Question: Trying to generate a square, saw, and sin wav in code and then save to an AIFF file based off Chris Adam's Learning Core Audio book. I have it working but I'm confused about why I don't need to convert the sample to '.bigEndian' in Swift but you need to in Obj-C?
Here's what the working code in Obj-C looks like:
'''
SInt16 sample = CFSwapInt16HostToBig ((( i / wavelengthInSamples) *
SHRT_MAX *2) - SHRT_MAX);
'''
Here's what the working code in Swift2 looks like:
'''
var sample = Int16(((Double(i) / wavelengthInSamples)
* Double(Int16.max) * 2) - Double(Int16.max))
'''
Here's what the Swift playground graph looks like if I leave off '.bigEndian'

If I add '.bigEndian' after converting to 'Int16()' and send to AudioFileWriteBytes, the generated audio does not sound correct:
'''
var sample = Int16(((Double(i) / wavelengthInSamples)
* Double(Int16.max) * 2) - Double(Int16.max)).bigEndian
AudioFileWriteBytes(audioFile, 0, Int64(sampleCount * 2), &bytesToWrite, &sample)
'''
<URL>
Here are links to the generated audio files. The volume on the square wave is really low for some reason too.
- <URL>
Why would the square wave be soo much quieter versus the saw or the sin waves?
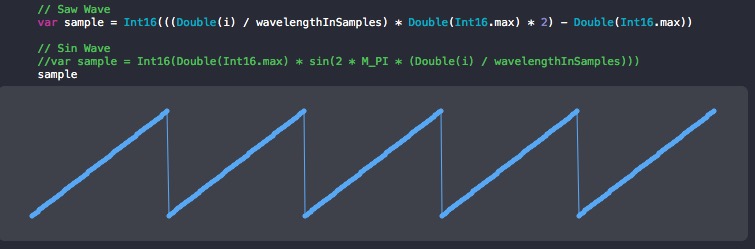
Answer: Ugh... @jaybers totally made me realize that the AIFF files were being written as littleEndian which is why the graphs looked like that. I was seeing those graphs in the playground when I added '.bigEndian' onto the sample. I have updated the github project above and now everything renders as expected. Square wave is also as loud as the other samples...

Here are the new audio files with the .bigEndian Conversion.
- <URL>